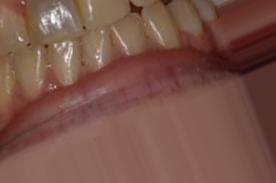
Condition: Tooth Discoloration